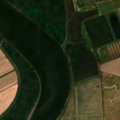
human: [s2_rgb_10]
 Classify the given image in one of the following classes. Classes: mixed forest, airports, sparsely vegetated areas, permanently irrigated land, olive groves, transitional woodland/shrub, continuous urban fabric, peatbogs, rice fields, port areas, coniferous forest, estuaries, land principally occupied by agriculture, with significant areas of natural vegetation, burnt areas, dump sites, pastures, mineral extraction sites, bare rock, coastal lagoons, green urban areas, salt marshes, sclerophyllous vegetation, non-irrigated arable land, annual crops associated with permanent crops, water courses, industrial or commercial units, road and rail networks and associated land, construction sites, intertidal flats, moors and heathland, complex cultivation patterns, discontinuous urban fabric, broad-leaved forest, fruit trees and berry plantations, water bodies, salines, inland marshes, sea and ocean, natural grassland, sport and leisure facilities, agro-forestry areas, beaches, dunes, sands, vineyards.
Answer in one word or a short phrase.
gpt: permanently irrigated land, rice fields, pastures, salt marshes, salines, estuaries